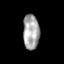
Tissue: skin
Cell type: Fibroblasts
Senescence score: 0.7341
Nuclear area (px): 561
Mean DAPI intensity: 166.223